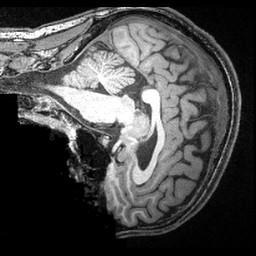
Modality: T1w
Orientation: sagittal
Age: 31
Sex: male
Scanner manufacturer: siemens
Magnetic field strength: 3 T
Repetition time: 2.4 s
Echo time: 0.00374 s